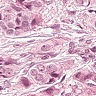
Metastatic tissue present: yes